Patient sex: M
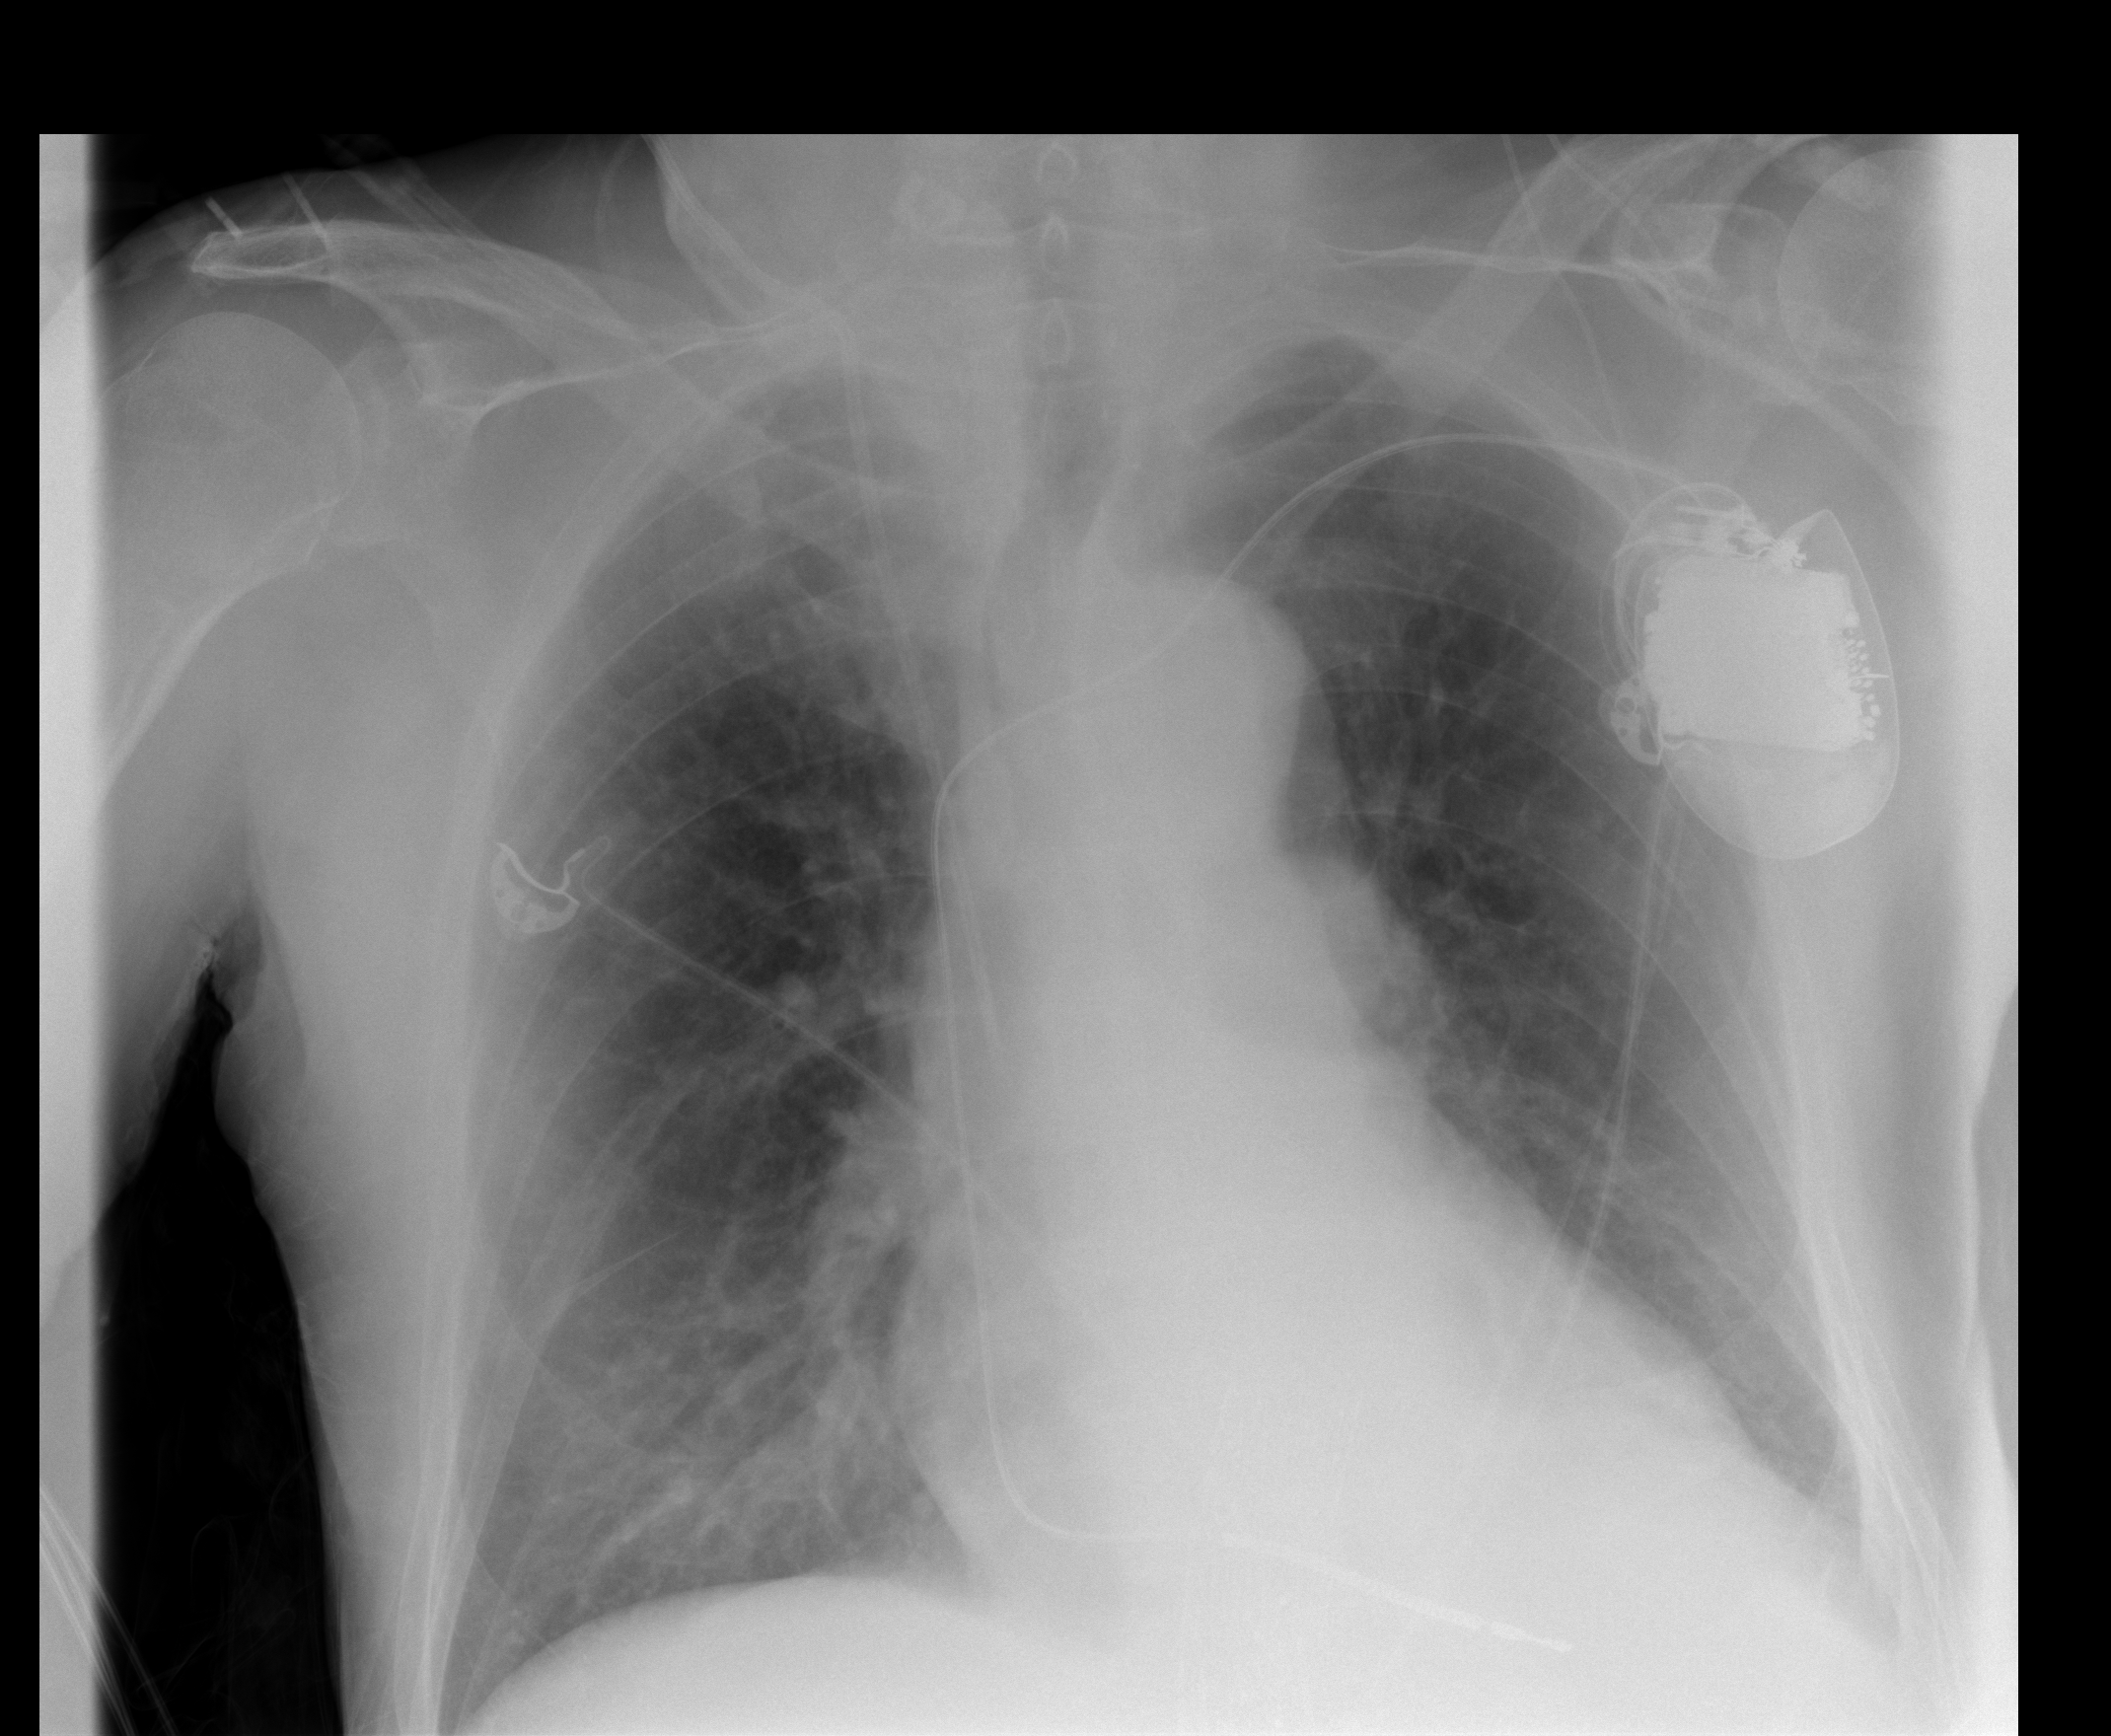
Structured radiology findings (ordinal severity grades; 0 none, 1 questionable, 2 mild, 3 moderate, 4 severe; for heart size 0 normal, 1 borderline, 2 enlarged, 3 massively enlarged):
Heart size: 0
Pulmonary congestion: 0
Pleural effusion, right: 0
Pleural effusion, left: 2
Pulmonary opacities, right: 0
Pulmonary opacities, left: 0
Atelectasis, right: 0
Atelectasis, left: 0